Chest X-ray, AP view. Patient: 74 years old, sex F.
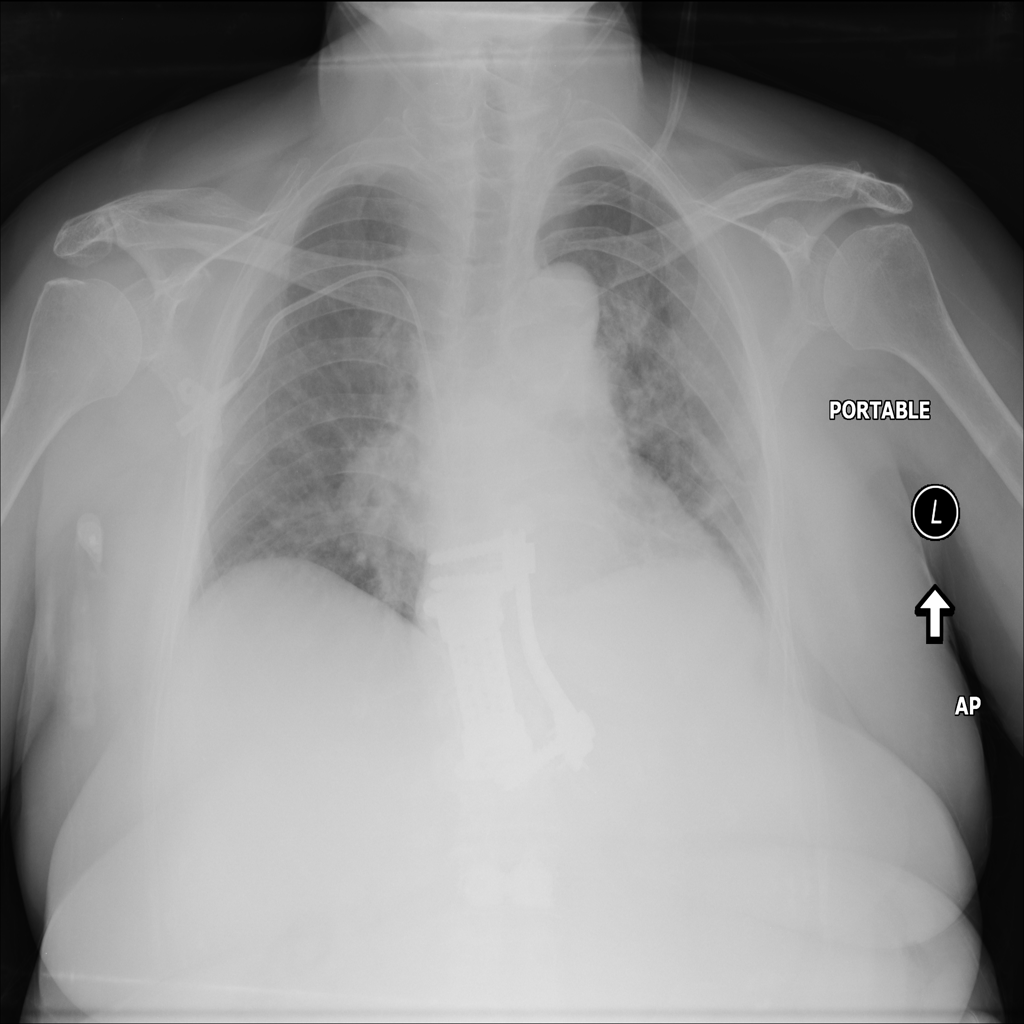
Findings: Infiltration